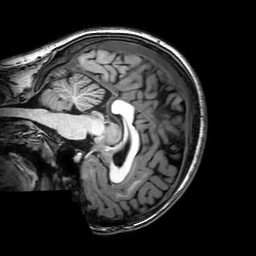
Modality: T1w
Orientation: sagittal
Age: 18
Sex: female
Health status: healthy
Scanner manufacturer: philips
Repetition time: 0.008292 s
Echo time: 0.0038 s